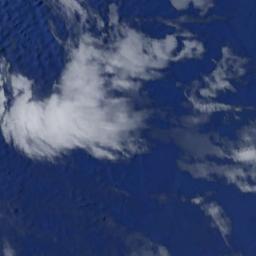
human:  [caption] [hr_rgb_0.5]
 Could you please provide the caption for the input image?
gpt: A thin cloud floats on the azure sea .

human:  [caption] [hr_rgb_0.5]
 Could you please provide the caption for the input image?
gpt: The white cloud is above blue sea .

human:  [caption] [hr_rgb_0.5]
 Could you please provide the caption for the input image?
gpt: White clouds on blue sea .

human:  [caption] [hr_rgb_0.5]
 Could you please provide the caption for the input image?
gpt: The stratus clouds are located above the surface of the sea .

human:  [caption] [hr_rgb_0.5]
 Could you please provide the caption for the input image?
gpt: A few pieces of gauzy clouds over a blue sea .